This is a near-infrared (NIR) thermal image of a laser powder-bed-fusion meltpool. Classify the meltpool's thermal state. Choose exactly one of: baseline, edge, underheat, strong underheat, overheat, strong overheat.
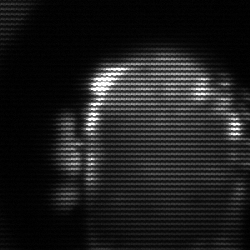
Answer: baseline